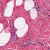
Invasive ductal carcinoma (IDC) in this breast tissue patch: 0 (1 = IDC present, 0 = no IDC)